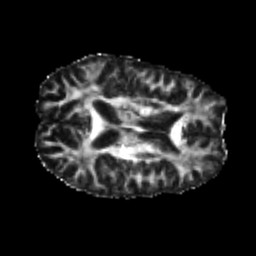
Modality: FA
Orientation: axial
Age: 23
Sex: male
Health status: healthy
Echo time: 0.074 s